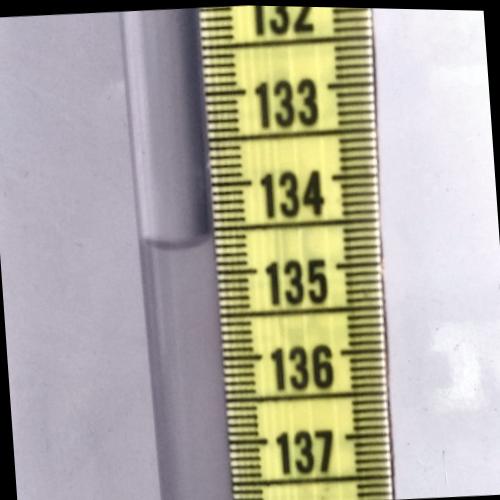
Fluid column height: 134.7 cm